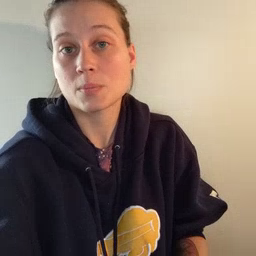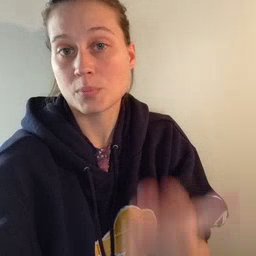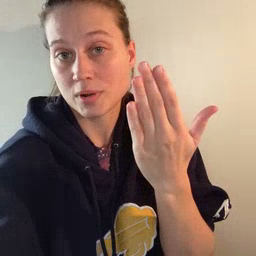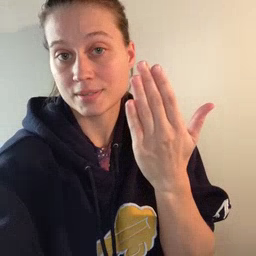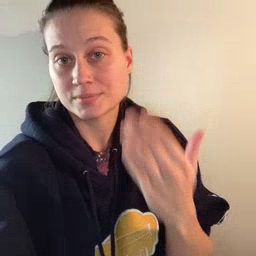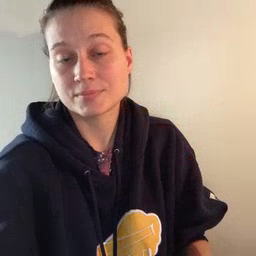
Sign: morning